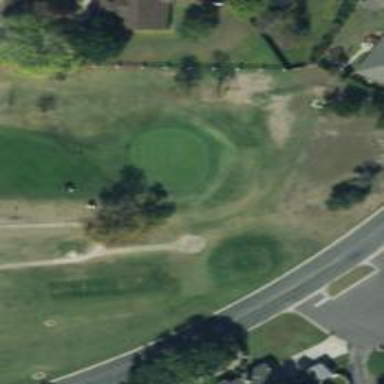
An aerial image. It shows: Path for both roads and golfers.